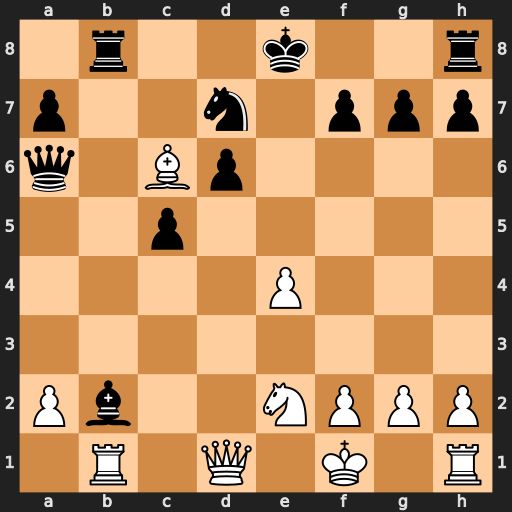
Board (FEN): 1r2k2r/p2n1ppp/q1Bp4/2p5/4P3/8/Pb2NPPP/1R1Q1K1R
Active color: w
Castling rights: k
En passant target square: -
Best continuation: Qxd6 Qxc6 Qxc6